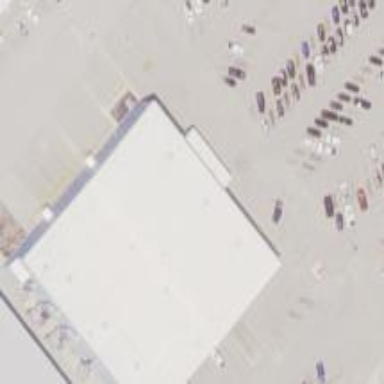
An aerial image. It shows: Industrial building.